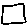
Label: square